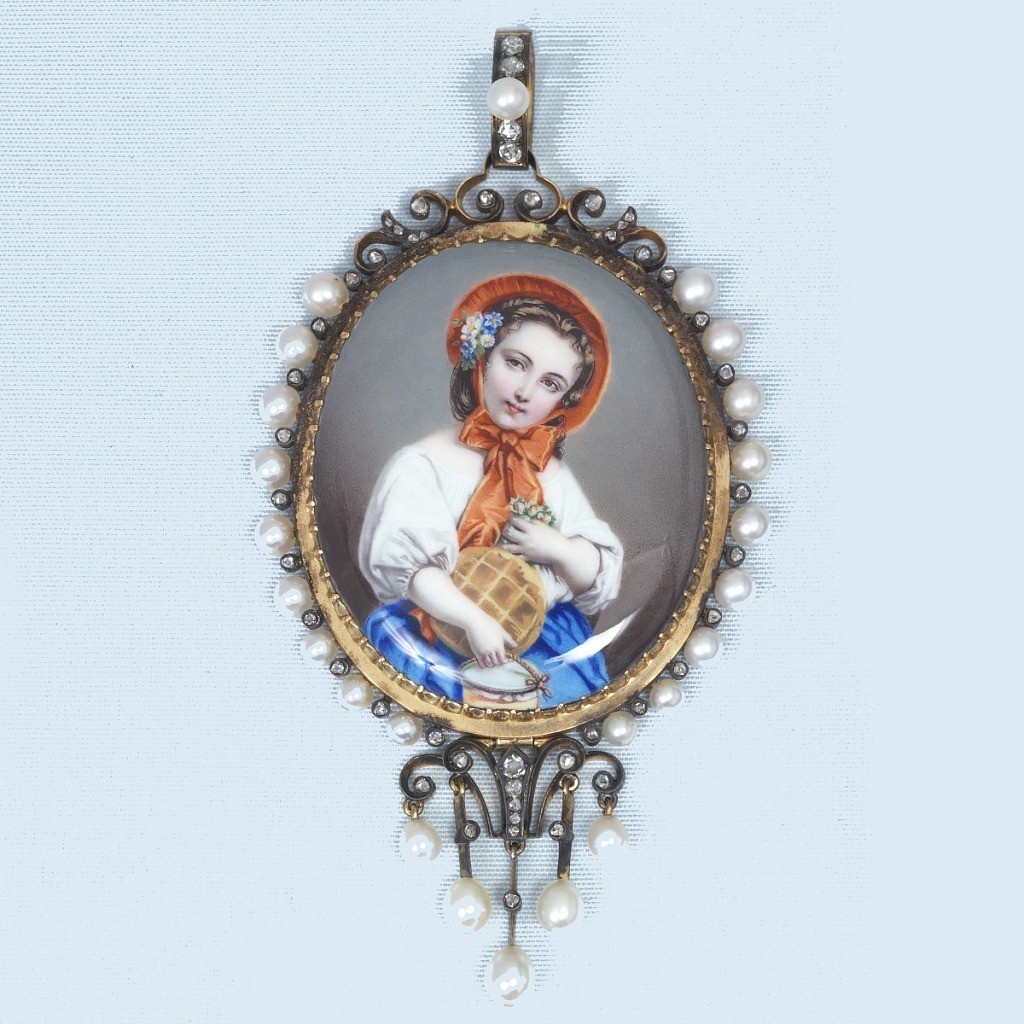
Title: Pendant
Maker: Antonio Civilotti, 1798 - 1870
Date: ca. 1850
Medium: Enamel, gold, 24 pearls and 46 diamonds.
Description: Enamel-painting of a young girl in a bonnet in a white blouse and blue shirt, holding flowers in her left hand and a jar and cake in her right.  Mounted in a gold frame with five pendants and ring, all ornamented with pearls and rose diamonds.